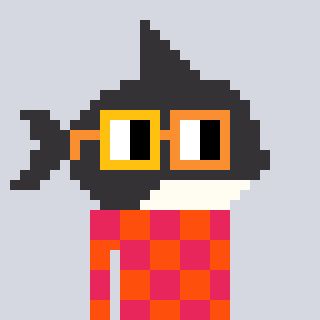
a pixel art character with square yellow and orange glasses, a orca-shaped head and a orange-colored body on a cool background